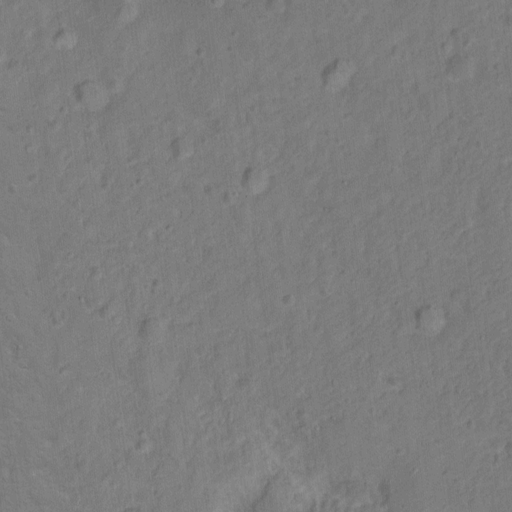
Classes present: Background